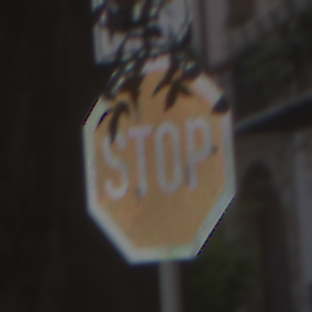
Verkehrszeichen: Stop
Zusatzzeichen oben: RichtungsangabeDurchPfeile9
Umgebung: Outdoor, Urban
Tageszeit: Midday
Wetter: PartlyCloudy
Licht: Natural
Jahreszeit: NotSpecified
Kontrast: MediumContrast